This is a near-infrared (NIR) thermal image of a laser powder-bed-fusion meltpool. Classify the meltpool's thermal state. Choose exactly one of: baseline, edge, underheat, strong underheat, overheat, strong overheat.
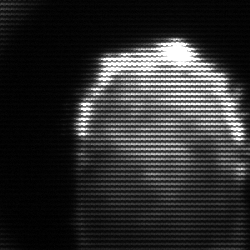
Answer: baseline